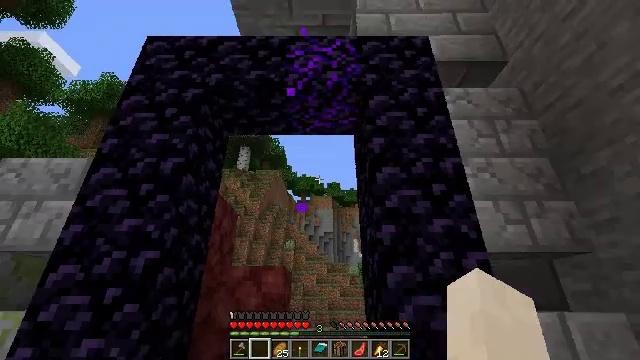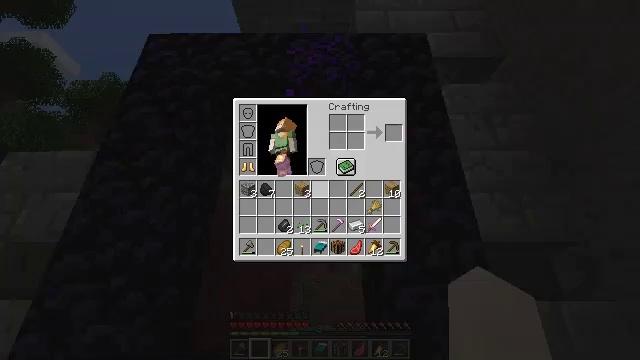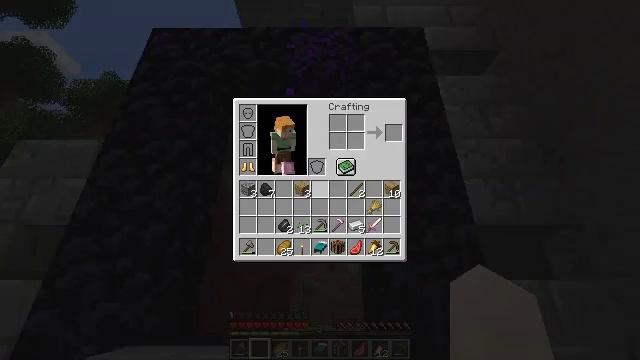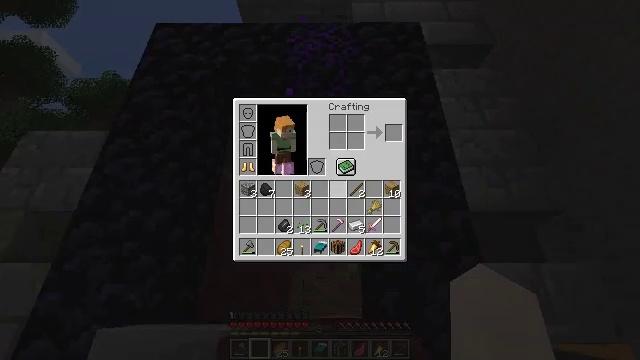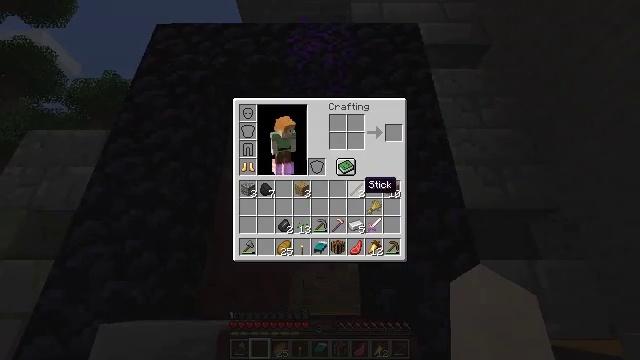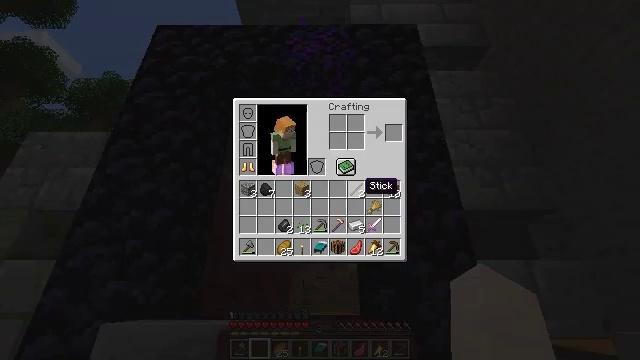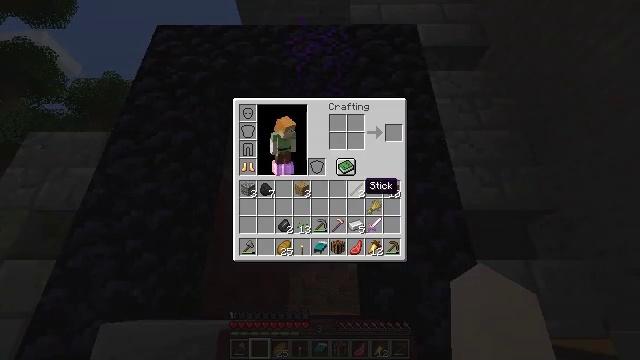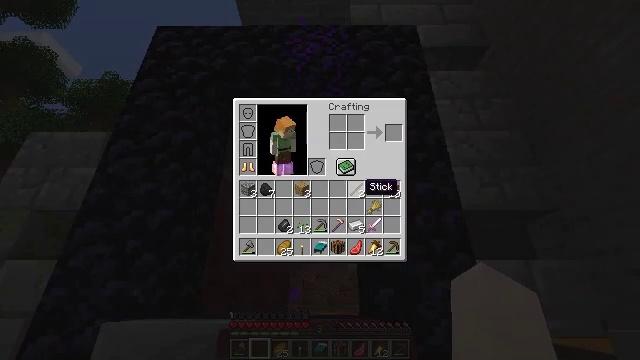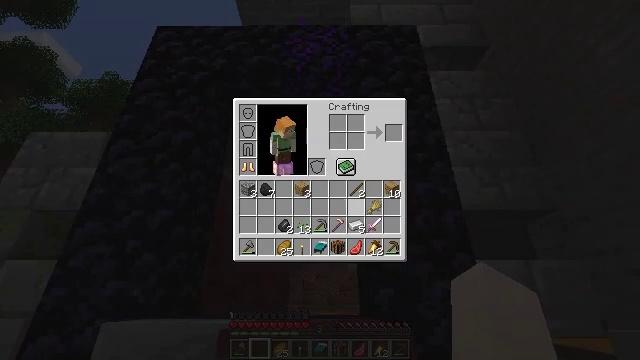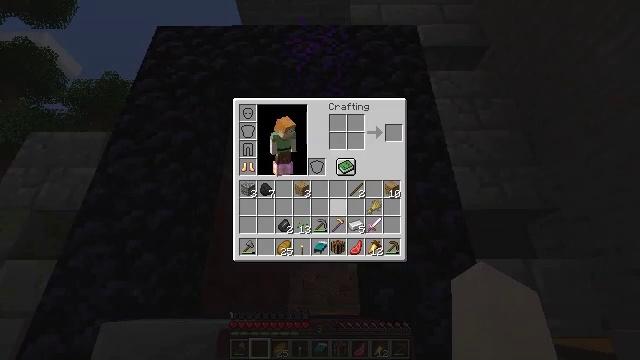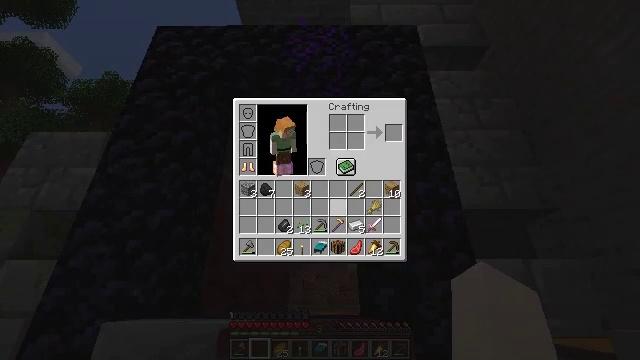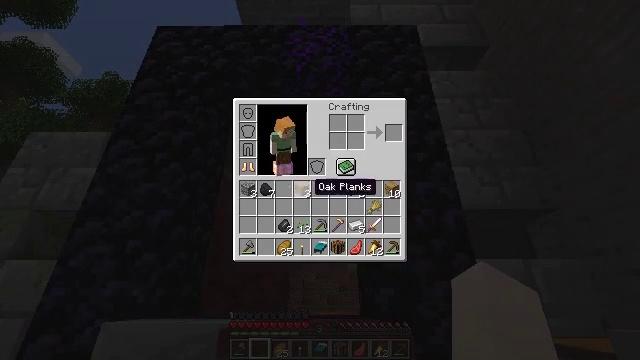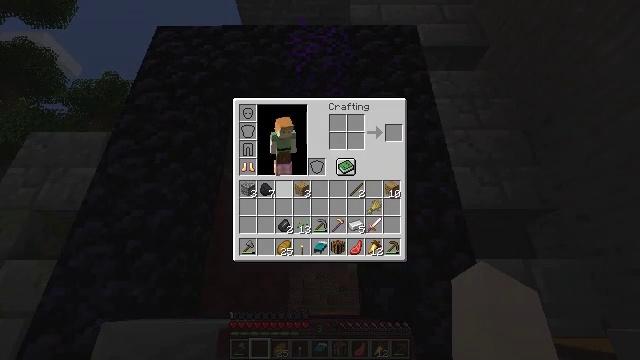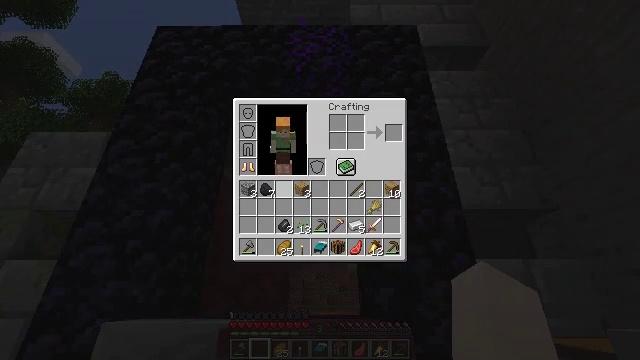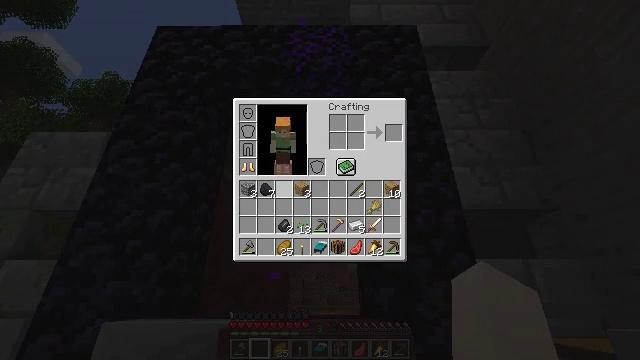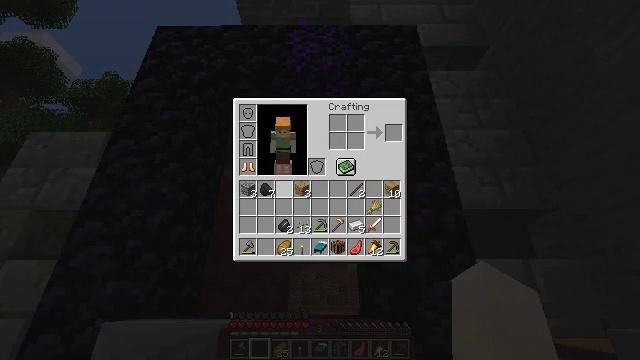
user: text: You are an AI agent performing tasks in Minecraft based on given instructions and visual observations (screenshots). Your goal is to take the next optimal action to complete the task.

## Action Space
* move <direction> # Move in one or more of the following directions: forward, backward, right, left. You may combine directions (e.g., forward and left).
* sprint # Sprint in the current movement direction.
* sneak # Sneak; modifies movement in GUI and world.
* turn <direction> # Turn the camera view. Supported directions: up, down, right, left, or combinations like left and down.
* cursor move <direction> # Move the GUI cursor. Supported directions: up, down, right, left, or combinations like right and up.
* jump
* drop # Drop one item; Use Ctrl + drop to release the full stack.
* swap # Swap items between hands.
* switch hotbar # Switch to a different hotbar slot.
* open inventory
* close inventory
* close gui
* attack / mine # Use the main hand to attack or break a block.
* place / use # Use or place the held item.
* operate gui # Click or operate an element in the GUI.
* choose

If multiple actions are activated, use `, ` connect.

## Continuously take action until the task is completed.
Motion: motion action
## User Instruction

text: Use an iron ingot and flint in the crafting grid to make flint and steel.
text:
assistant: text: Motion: open inventory
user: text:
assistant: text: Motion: open inventory
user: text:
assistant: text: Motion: sneak, cursor move right, open inventory
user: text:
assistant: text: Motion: sneak, cursor move right and down, open inventory
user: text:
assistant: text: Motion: sneak
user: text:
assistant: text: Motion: sneak
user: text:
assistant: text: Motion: sneak
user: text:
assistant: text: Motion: sneak
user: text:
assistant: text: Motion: sneak, cursor move left
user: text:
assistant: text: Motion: sneak, cursor move left
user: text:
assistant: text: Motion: sneak, cursor move left and up
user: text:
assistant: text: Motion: sneak, cursor move left and up
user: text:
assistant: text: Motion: sneak
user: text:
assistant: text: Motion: sneak
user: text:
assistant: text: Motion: sneak
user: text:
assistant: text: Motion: sneak, cursor move left and down
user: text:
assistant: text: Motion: sneak
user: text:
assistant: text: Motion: sneak, cursor move right and down
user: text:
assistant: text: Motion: sneak, cursor move right
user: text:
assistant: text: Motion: sneak
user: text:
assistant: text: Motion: sneak
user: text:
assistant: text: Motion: sneak
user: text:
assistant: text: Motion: sneak
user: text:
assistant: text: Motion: sneak, cursor move right
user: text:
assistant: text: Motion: sneak, cursor move right
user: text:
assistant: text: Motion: sneak
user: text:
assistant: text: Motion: sneak
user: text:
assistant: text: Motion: sneak
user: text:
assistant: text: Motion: sneak
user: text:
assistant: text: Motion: sneak